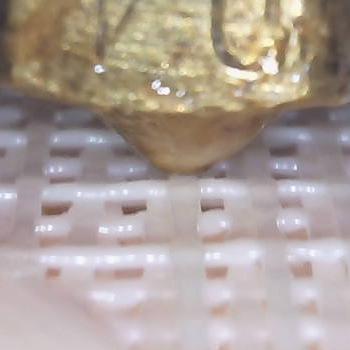
Flow rate: 84%